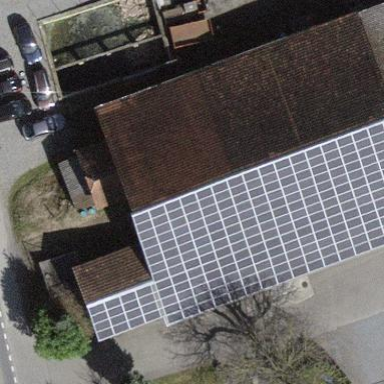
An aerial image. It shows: Solar power generator utilizing photovoltaic technology with solar photovoltaic panels.